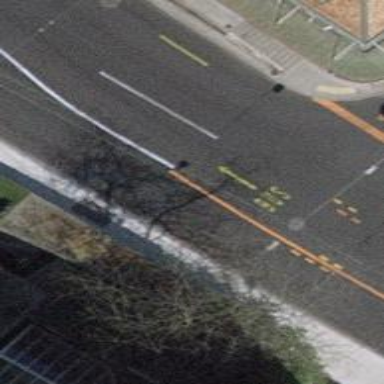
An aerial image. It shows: Tertiary road with asphalt surface. There is cycle lane on the left and trolley wires above.